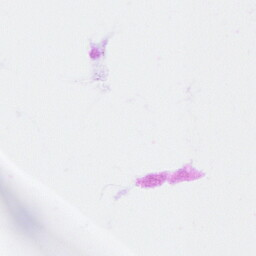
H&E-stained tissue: Breast